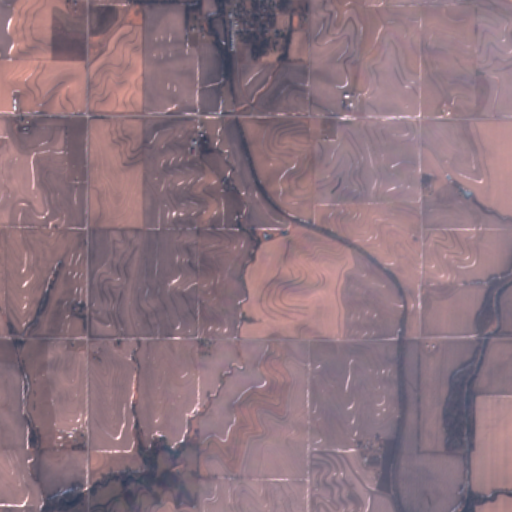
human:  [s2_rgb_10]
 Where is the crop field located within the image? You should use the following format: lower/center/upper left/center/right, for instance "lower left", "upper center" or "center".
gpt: The crop field is located in the lower left of the image.
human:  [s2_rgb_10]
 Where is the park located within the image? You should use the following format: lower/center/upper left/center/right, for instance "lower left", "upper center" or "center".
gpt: The park is located in the upper center of the image.
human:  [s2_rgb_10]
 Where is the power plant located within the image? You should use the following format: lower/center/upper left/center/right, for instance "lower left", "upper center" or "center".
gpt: There is no power plant in the image.